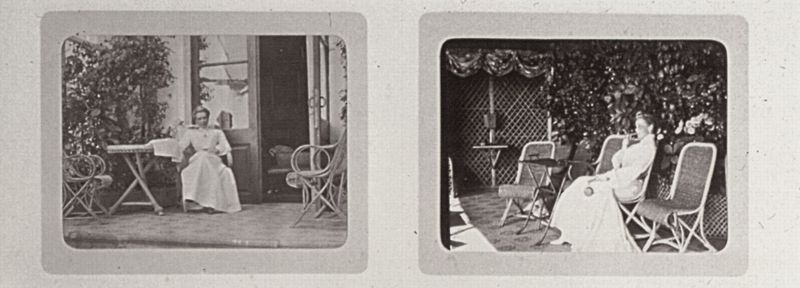
Künstler: Russischer Photograph
Schlagwörter: baum, bäume, sitzen, elegant, frau, kleid, schwarz, stuhl, stühle, terasse, tisch, tür, weiss, dame, haus, zaun, bild, porträt, sonne, sitzend, garten, terrasse, sommer, hof, draussen, gartenstuhl, foto, photographie, veranda, schwarzweiss, efeu, fotographie, dyptichon